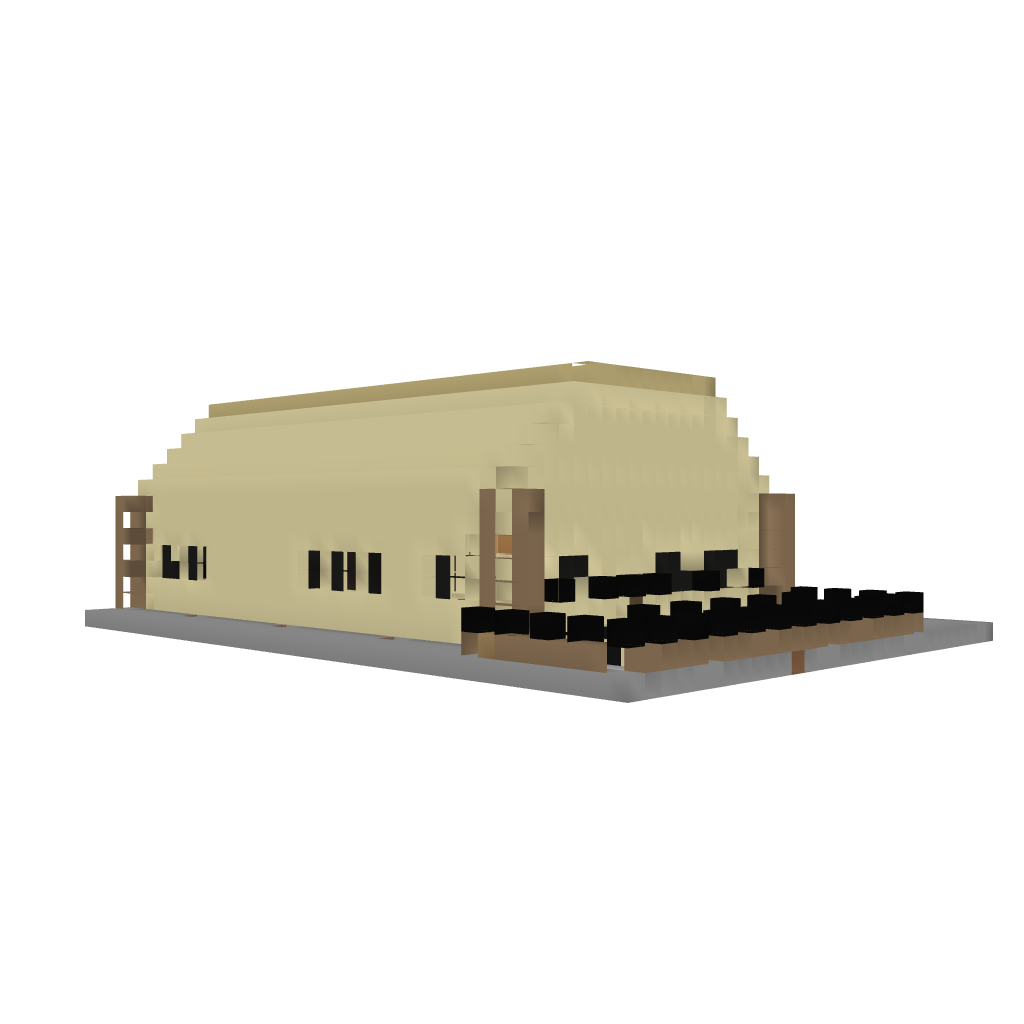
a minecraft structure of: Large Sandstone House